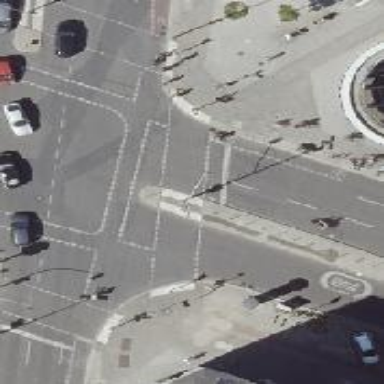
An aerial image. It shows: Road crossing with traffic signals.